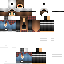
A female human skin with medium skin, wearing brown long hair dressed in a blue hoodie and blue jeans, featuring a closed mouth.